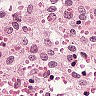
Metastatic tissue present: no